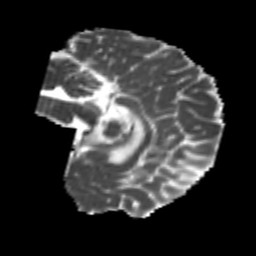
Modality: MD
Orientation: sagittal
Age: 23
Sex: male
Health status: healthy
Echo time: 0.074 s